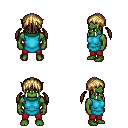
a pixel art fantasy rpg character, male body template, orc, green skin, teal tunic, red pants, blonde twin-tailed hairstyle, four views (front, back, left, right), 2x2 character sprite sheet, small pixel art, hard edges, no anti-aliasing